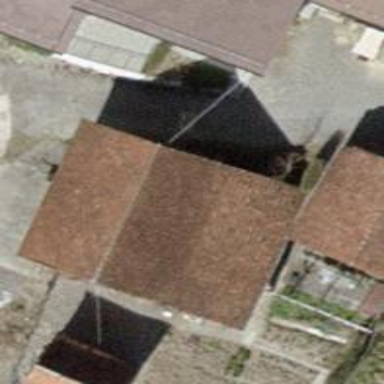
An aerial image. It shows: Shed building.